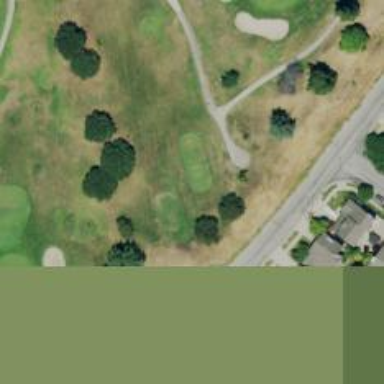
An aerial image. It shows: Pathway for golfing.